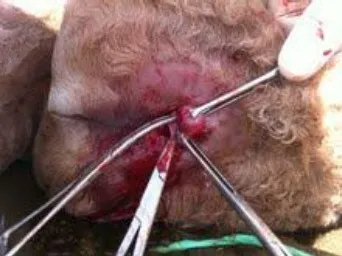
A one-day old camel during surgery.
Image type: medical_photograph (other_medical_photograph)